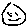
Label: smiley face